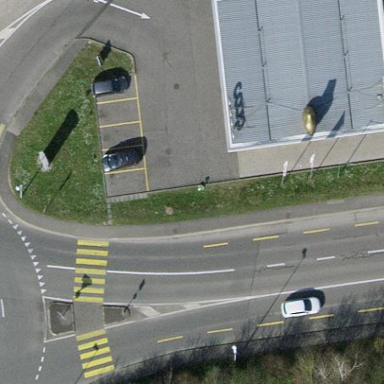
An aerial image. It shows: Fuel station located under roof.